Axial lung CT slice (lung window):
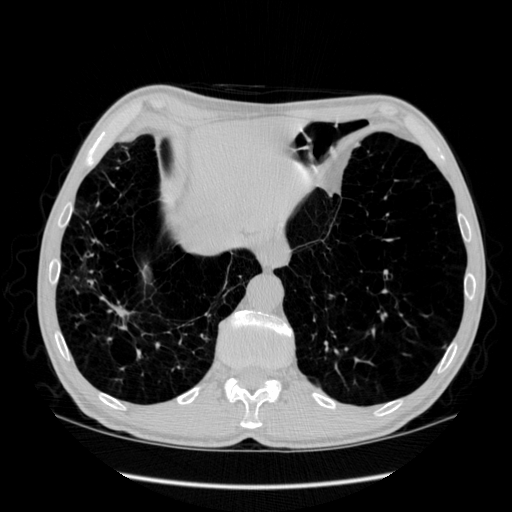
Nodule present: no